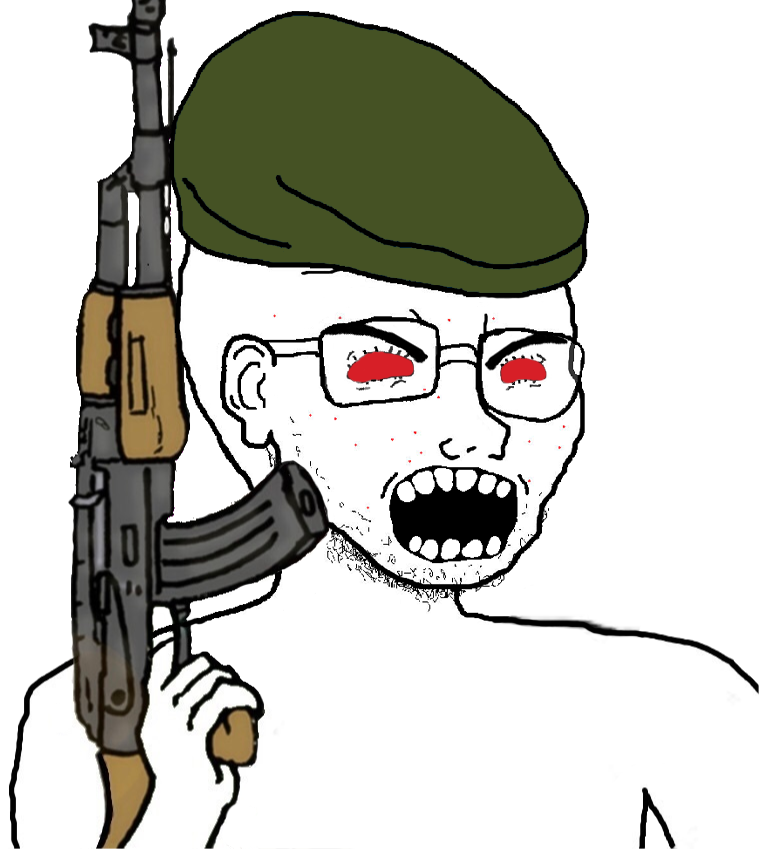
Label: 5_Soyjak